Question: I want to remove one value from comma separated string variable
Eg hdnListCL ="'ABC','PQR','XYZ'"
i want to remove any one of them, how i can do this without converting this into array?
html code
'''
<input type="hidden" name="hdnlistCL" id="hdnlistCL"/>
<table>
<tr>
<td>
<div id="ProjList"><?php print $strLocName; ?></div><br/>
<input type="text" name="txtCommonLocation" id="txtCommonLocation" size="40" value=""/>
<img src="images/plus.gif" title="Click Here" onclick="AddNewLocation()" style='cursor:pointer;' align="right"/> </td>
</tr>
</table>
'''
javascript
'''
<script type="text/javascript" src="../scripts/jquery.min.js"></script>
<script type="text/javascript">
function AddNewLocation()
{
var listCL = "";
this.strProjName;
if ( typeof strProjName == 'undefined' ) {
strProjName = '';
}
var newLoc = document.getElementById('txtCommonLocation').value;
document.getElementById('txtCommonLocation').value = "";
if(document.getElementById('hdnlistCL').value == '')
{
document.getElementById('hdnlistCL').value =newLoc;
}
else
{
document.getElementById('hdnlistCL').value += ","+newLoc;
}
listCL = newLoc;
if(listCL != '')
{
strProjName = strProjName + '<div id="'+listCL+'">'+listCL+'<div class="close" onclick="removeLocation(''+listCL+'')"></div></div>';
}
// alert(strProjName);
$('#ProjList').html(strProjName);
}
function removeLocation(pLocation)
{
var hdnListLocation = document.getElementById('hdnlistCL').value;
if(window.confirm("Are you sure you want to delete this?"))
{
url = 'test_st.php';
$.post(
url,
{"act":"Delete","DelLocation":pLocation,"hdnListLocation": hdnListLocation},
function(responseText){
alert(responseText);
return false;
window.location="test_st.php";
},
"html"
);
return false;
}
}
</script>
'''
php code
'''
<?php
if(isset($_POST['act']))
$act = $_POST['act'];
if($act == "Delete")
{
$arrhdnListLocation = explode(",", $_POST['hdnListLocation']);
if(in_array($_POST['DelLocation'],$arrhdnListLocation))
{
print("I want to remove'".$_POST['DelLocation']."' from hdnlistCL");
exit();
}
else
{
print("No");
exit();
}
}
?>
'''

when i click close button i want to remove that location from hdnlistCL. how i can do this?
value of hdnListCL is ABC,PQR,XYZ i want to remove PQR from this
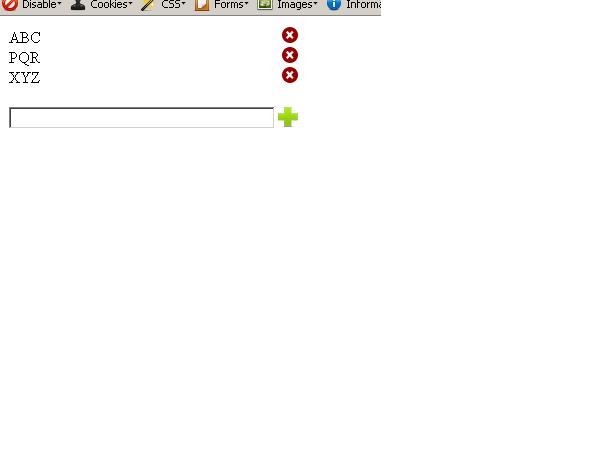
Answer: Please Try this
'''
$hdnListCL ="'ABC','PQR','XYZ'";
$hdnListCL=explode(',',$hdnListCL);
$index = array_search('PQR',$hdnListCL);
if($index !== false){
unset($hdnListCL[$index]);
}
$hdnListCL=implode(',',$hdnListCL);
print_r($hdnListCL);
'''